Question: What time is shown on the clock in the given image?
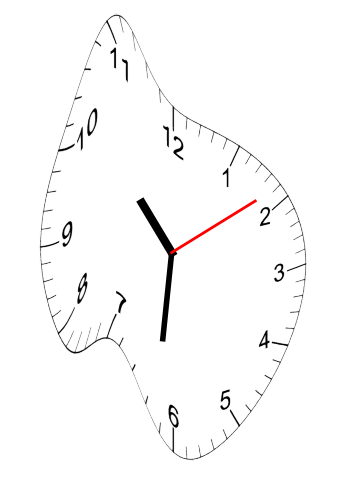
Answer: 10:31:09